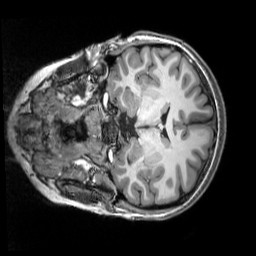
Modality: T1w
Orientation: coronal
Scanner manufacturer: siemens
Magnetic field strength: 3 T
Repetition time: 2.5 s
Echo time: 0.00343 s